Question: I am trying to get an Access 2000 database to run in the Access 2010 runtime and remove the warning dialog about the file not being trusted. I have done some research and discovered the SelfCert.exe program. <URL> Even Microsoft had instructions for Access 2000 indicating that this menu item should exist. However, my Tools menu in the Access 2000 VBA IDE does not have the Digital Signature menu item. What's worse is that when I right-click on menu bar to customize the Tools menu, I do see the 'Digital Signature...' item in the customize list. When I click and drag to add it to the Tools menu, it disregards my command. How stubborn! If I click and drag anything else to the Tools menu, it works like a charm. What?!
How do I install that menu item? Or, better yet, how do I get my database not to have the security warning when I open it from Access 2010 runtime?

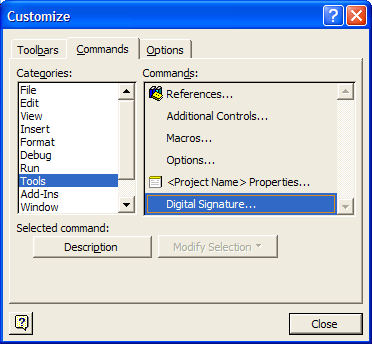
Answer: After some more significant research, I discovered the answer to my second question, which was ultimately what I wanted an answer to. How do I get rid of the potential security concern dialog when opening an Access 2000 database in the Access 2010 runtime?

Basically, you need to add the database to the list of trusted locations. The Access 2010 runtime does not offer a UI for this feature, so you have to do it programmatically. This website offers the code: <URL>
I modified it for the specific requirements in this situation. Run an Access 2000 database in Access 2010 runtime. You will need to modify it for other versions of the runtime depending on the registry settings. Also, I read that this will not work in Windows 8. But I also found that you do NOT need administrative privileges to run this code because it only modifies the HKEY_CURRENT_USER hive in the registry, which the current user has full access to.
'''
Public Function AddTrustedLocation()
On Error GoTo err_proc
'WARNING: THIS CODE MODIFIES THE REGISTRY
'You do not need administrator privileges
'since it only affects the HK_CURRENT_USER hive
'sets registry key for 'trusted location'
Dim intLocns As Integer
Dim i As Integer
Dim intNotUsed As Integer
Dim strLnKey As String
Dim reg As Object
Dim strPath As String
Dim strTitle As String
strTitle = "Add Trusted Location"
Set reg = CreateObject("wscript.shell")
strPath = CurrentProject.path
'Specify the registry trusted locations path for the Access 2010 runtime
strLnKey = "HKEY_CURRENT_USER\Software\Microsoft\Office
.0\Access\Security\Trusted Locations\Location"
On Error GoTo err_proc0
'find top of range of trusted locations references in registry
For i = 999 To 0 Step -1
reg.RegRead strLnKey & i & "\Path"
GoTo chckRegPths 'Reg.RegRead successful, location exists > check for path in all locations 0 - i.
checknext:
Next
MsgBox "Unexpected Error - No Registry Locations found", vbExclamation
GoTo exit_proc
chckRegPths:
'Check if Currentdb path already a trusted location
'reg.RegRead fails before intlocns = i then the registry location is unused and
'will be used for new trusted location if path not already in registy
On Error GoTo err_proc1:
For intLocns = 1 To i
reg.RegRead strLnKey & intLocns & "\Path"
'If Path already in registry -> exit
If InStr(1, reg.RegRead(strLnKey & intLocns & "\Path"), strPath) = 1 Then GoTo exit_proc
NextLocn:
Next
If intLocns = 999 Then
MsgBox "Location count exceeded - unable to write trusted location to registry", vbInformation, strTitle
GoTo exit_proc
End If
'if no unused location found then set new location for path
If intNotUsed = 0 Then intNotUsed = i + 1
'Write Trusted Location regstry key to unused location in registry
On Error GoTo err_proc:
strLnKey = strLnKey & intNotUsed & ""
reg.RegWrite strLnKey & "AllowSubfolders", 1, "REG_DWORD"
reg.RegWrite strLnKey & "Date", Now(), "REG_SZ"
reg.RegWrite strLnKey & "Description", Application.CurrentProject.Name, "REG_SZ"
reg.RegWrite strLnKey & "Path", strPath & "", "REG_SZ"
exit_proc:
Set reg = Nothing
Exit Function
err_proc0:
Resume checknext
err_proc1:
If intNotUsed = 0 Then intNotUsed = intLocns
Resume NextLocn
err_proc:
MsgBox Err.Description, , strTitle
Resume exit_proc
End Function
'''
I added this function to the AutoExec macro. When the user first logs on, they do receive the security notice; however, it will never appear again as long as the document remains in the trusted location it was first run at. Woo-hoo!